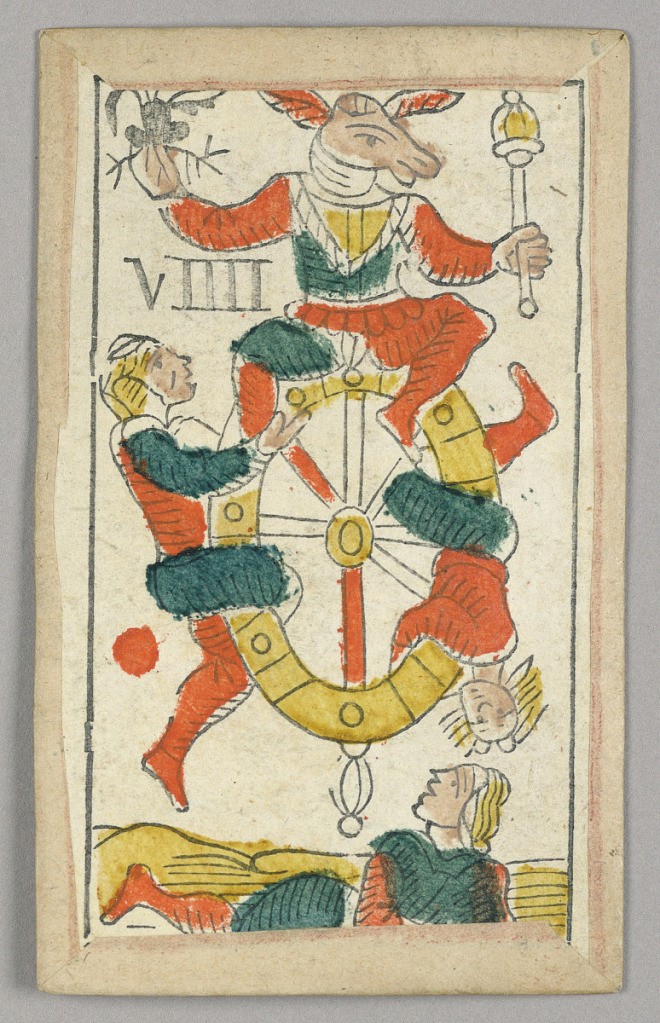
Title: Minchiate (Tarot) Playing Card
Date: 17th century
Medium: Stencil-colored woodblock print
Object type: Playing card
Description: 1909-22-1-1/35: Partial set of Italian Minchiate playing cards50;     1909-22-1-9: Part of a set of Italian Minchiate playing cards.50